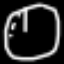
Label: clock